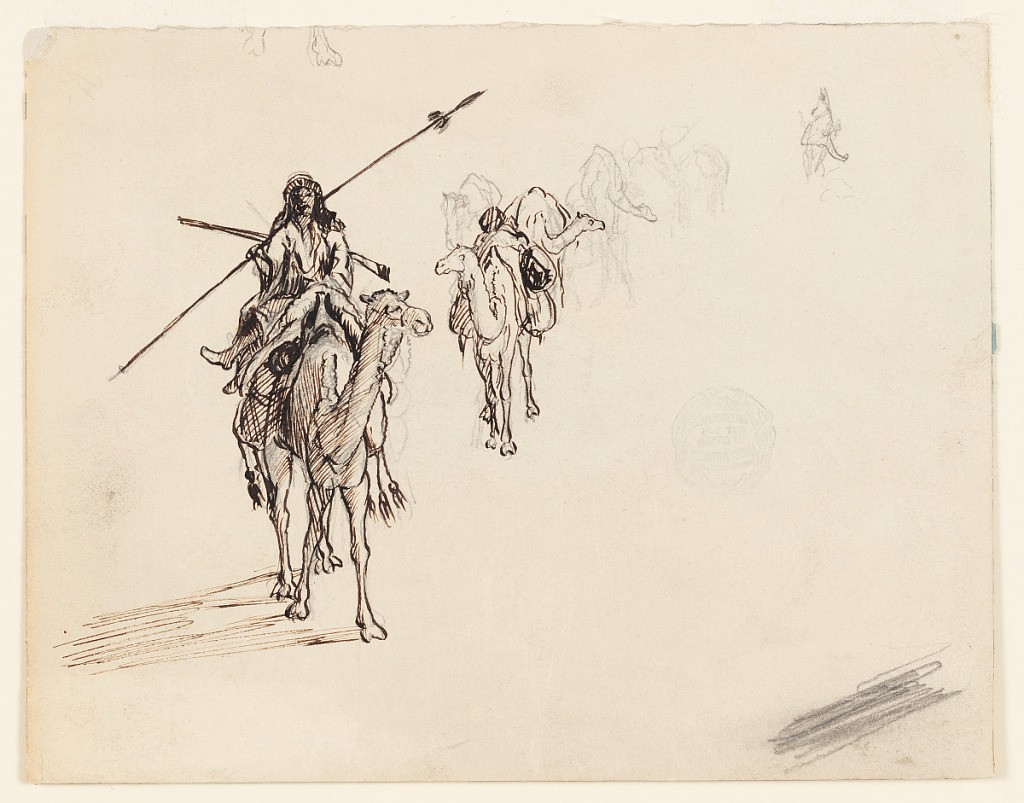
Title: Desert Caravan, Palestine or Syria (Israel or Jordan)
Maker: Frederic Edwin Church, American, 1826–1900
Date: February 1868
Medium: Pen and ink with graphite on tan wove paper
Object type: drawing
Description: Figure sketch of a caravel of camels approaching the viewer, led by a Bedouin rider who rests a long spear against his shoulder and carries a rifle on his back. Camels decreases in size as they curve into distance.